Question: I found source of <URL> and I try to use it in my project without any specific dlls. So, I added source into the project

Then, wrote xmlns declaration 'xmlns:mdi="clr-namespace:WPF.MDI"' and created a container with 'MdiChild'
'''
<mdi:MdiContainer Theme="Aero">
<mdi:MdiChild />
</mdi:MdiContainer>
'''
But, I received an error 'XamlParseException'.
I guess, I do it wrong at all. But, there is any solutions for this?
UPDATE:
When I put WPF.MDI.dll into folder with .exe file and start it - there is no errors. Why it wants to find dll?
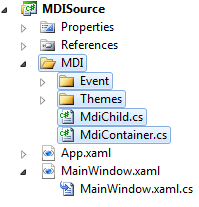
Answer: The problem was solved after deleting the strings 96-100 in 'MdiContainer.cs'
'''
if (Environment.OSVersion.Version.Major == 5)
ThemeValueChanged(this, new DependencyPropertyChangedEventArgs(ThemeProperty, Theme, ThemeType.Luna));
else
ThemeValueChanged(this, new DependencyPropertyChangedEventArgs(ThemeProperty, Theme, ThemeType.Aero));
'''